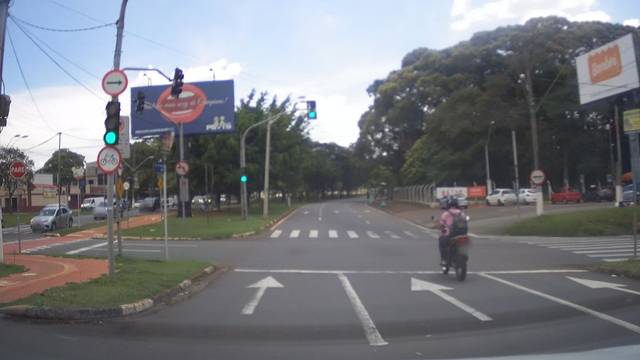
Region: Brazil
Coordinates: -22.873, -47.068